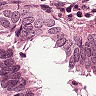
Metastatic tissue present: yes